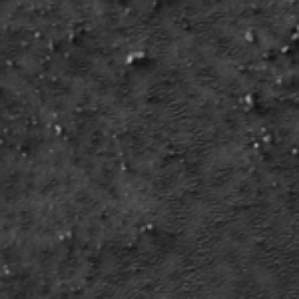
Label: frost